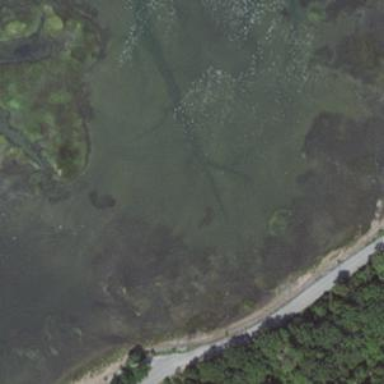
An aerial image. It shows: Marsh wetland.